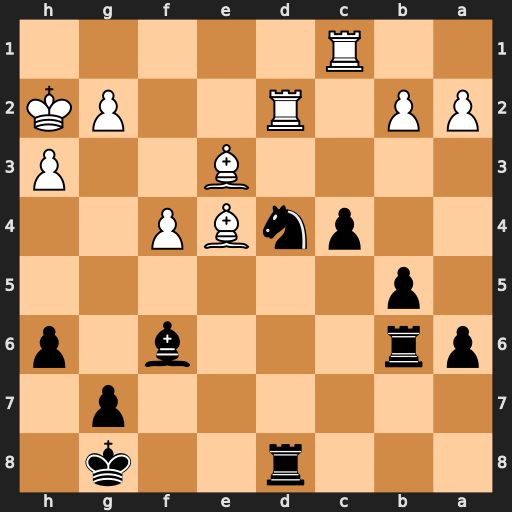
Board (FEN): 3r2k1/6p1/pr3b1p/1p6/2pnBP2/4B2P/PP1R2PK/2R5
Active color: b
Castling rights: -
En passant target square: -
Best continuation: Re6 Bxd4 Rxe4